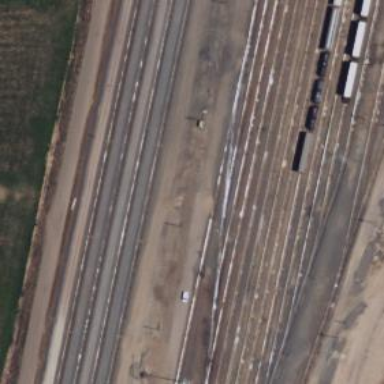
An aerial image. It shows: Railway yard used for servicing trains.